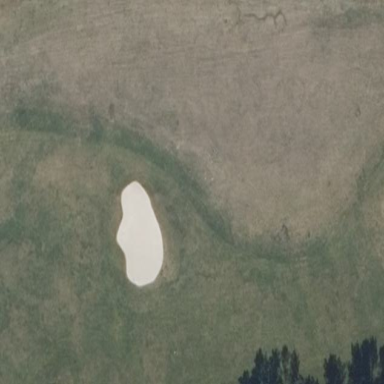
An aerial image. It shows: Grassy fairway on golf course.